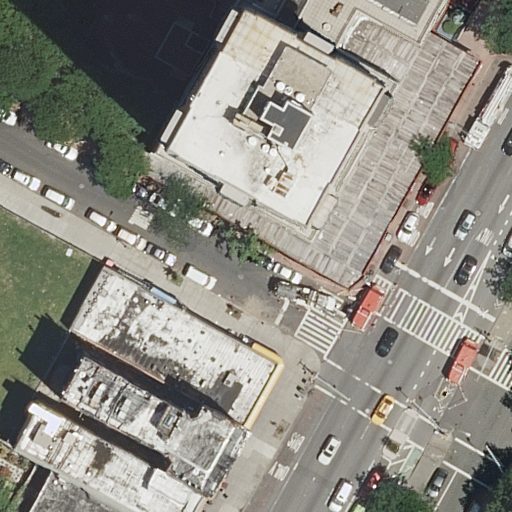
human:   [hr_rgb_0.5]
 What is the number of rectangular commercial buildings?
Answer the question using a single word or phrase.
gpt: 0

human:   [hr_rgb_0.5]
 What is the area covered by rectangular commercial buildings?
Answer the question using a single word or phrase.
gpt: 0m2

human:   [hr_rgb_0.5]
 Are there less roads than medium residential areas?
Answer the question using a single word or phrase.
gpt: no

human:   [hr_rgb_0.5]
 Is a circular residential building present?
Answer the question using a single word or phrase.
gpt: no

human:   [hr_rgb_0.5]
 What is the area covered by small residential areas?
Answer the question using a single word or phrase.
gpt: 85m2

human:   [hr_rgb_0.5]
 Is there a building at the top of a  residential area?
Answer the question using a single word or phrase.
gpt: yes

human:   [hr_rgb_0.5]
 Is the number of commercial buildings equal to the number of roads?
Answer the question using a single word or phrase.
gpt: no

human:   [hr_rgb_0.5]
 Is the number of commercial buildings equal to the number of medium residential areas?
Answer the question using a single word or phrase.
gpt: yes

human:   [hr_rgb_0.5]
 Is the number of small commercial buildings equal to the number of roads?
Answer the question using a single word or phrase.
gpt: no

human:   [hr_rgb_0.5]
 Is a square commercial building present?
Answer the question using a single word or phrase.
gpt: no

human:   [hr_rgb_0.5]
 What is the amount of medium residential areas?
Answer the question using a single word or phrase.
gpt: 0

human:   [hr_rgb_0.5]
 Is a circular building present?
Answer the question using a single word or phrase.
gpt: no

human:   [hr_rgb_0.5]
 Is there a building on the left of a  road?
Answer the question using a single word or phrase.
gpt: yes

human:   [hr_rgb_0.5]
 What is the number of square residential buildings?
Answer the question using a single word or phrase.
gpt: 0

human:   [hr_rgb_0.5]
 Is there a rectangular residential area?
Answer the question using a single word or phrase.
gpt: yes

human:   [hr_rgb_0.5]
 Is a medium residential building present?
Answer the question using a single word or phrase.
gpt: yes

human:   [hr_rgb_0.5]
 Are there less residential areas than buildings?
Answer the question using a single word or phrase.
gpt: yes

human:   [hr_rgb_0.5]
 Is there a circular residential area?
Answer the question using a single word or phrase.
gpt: no

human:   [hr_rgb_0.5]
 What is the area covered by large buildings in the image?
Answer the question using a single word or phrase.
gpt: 2054m2

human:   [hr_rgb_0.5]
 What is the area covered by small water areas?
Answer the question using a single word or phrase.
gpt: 0m2

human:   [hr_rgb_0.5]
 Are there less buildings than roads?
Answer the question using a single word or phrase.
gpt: no

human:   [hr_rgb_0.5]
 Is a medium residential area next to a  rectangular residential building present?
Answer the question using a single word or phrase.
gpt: no

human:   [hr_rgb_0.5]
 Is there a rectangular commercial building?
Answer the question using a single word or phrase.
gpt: no

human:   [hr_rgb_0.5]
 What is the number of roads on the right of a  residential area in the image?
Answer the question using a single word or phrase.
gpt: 6

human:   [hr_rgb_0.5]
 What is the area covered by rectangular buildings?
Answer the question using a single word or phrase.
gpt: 767m2

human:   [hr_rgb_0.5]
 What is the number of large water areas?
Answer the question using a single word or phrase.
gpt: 0

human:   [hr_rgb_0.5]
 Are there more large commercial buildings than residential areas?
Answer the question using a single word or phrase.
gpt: no

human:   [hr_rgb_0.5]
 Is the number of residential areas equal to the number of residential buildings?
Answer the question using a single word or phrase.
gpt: no

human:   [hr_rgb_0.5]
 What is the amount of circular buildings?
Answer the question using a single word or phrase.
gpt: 0

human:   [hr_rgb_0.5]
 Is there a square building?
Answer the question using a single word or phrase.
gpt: no

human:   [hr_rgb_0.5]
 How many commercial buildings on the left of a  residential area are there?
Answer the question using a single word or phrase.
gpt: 0

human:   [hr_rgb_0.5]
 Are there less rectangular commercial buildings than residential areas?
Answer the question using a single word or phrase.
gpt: yes

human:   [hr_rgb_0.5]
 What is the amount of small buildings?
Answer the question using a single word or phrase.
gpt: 2

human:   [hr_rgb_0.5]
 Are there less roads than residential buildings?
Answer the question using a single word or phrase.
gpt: no

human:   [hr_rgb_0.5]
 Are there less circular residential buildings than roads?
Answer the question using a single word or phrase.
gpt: yes

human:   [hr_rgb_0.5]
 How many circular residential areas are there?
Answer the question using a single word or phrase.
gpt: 0